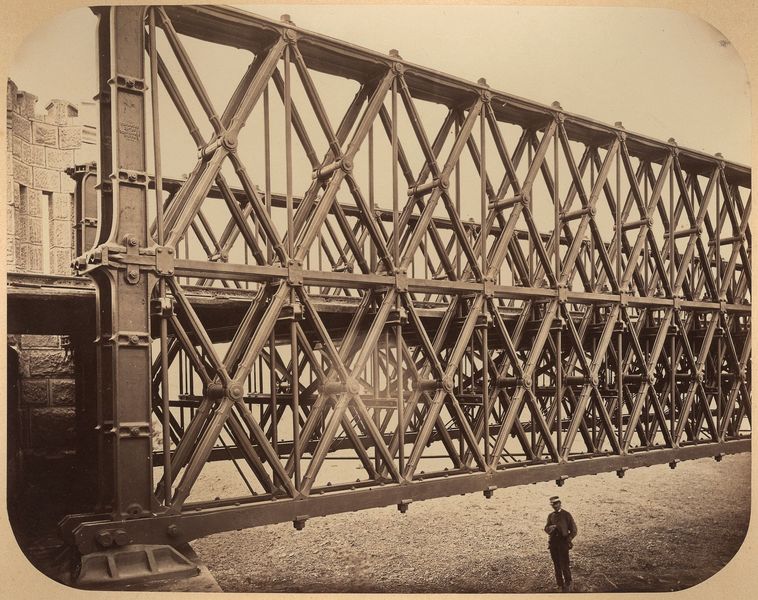
Titel: Lemberg-Czernowitzer Eisenbahn: Detail der Schifkorn'schen Brückenkonstruction über den Pruth
Künstler: Schoon
Standort: Wien
Institution: Albertina, Wien
Schlagwörter: himmel, mann, weiß, fenster, hut, pfeiler, raum, schwarz, wiese, muster, mütze, architektur, arm, mensch, stehen, stein, steine, herr, erde, brücke, boden, land, blatt, person, papier, bogen, mauer, sepia, industrie, detail, um 1900, metall, balken, nieten, zinnen, foto, fotografie, photographie, eisen, gusseisen, gerüst, kreuz, mauerwerk, schwarzweiss, gross, uniform, posieren, photo, ecken, quadrate, rauten, struktur, bahn, eisenbahn, eisenbahnbrücke, konstruktion, stahlbrücke, fachwerk, schienen, stahl, träger, abgerundet, streben, metal, bau, schrauben, gerundet, fot, lager, bauwerk, verstrebung, fundament, statik, stahlkonstruktion, ingenieur, stahlträger, ieisen, eisenträger, brück, eines, detai, niete, bergwerk, brückenkopf, größenverhältnis, schweiß, runde ecken, abrundung, muttern, abgerundete ecken, schraubenmutter, analog, 1900, schrauebnmuttern, widerlader, ingenieursbau, ingenieru